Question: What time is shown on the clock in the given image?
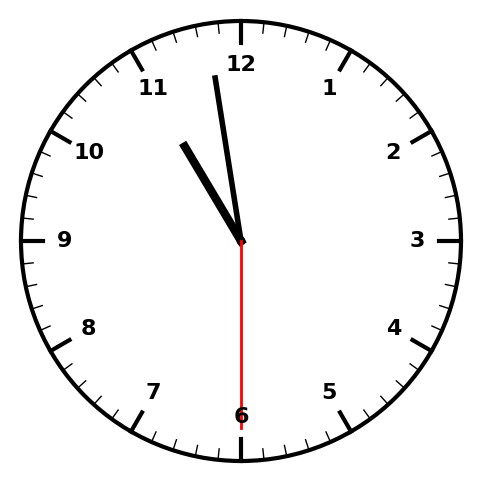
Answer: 10:58:30